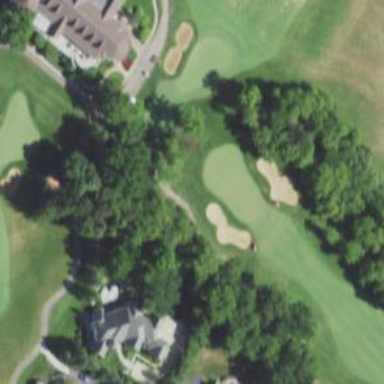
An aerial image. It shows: View of golf hole.